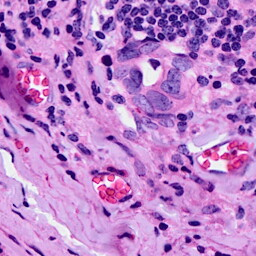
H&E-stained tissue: Breast